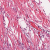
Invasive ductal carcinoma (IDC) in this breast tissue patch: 1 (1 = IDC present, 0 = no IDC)